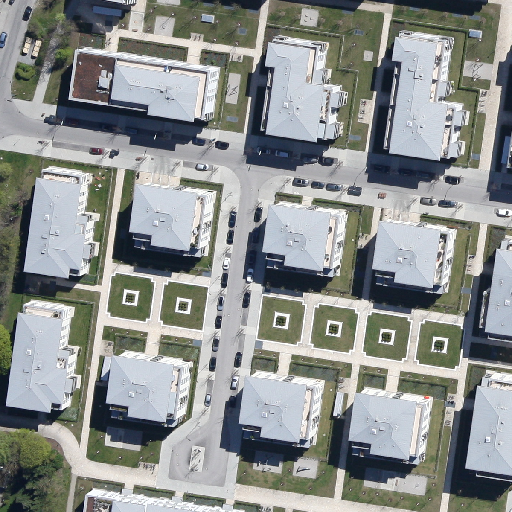
Referring expression: light-duty vehicle in the parking area